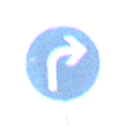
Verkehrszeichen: VorgeschriebeneFahrtrichtungRechts
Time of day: MorningAfternoon
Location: Outdoor (Nature)
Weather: Clear
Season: NotSpecified
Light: Natural